Interaction volume radius: 5 \u00c5
Interaction volume height: 15 \u00c5
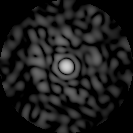
Disorder parameter: 0.7834